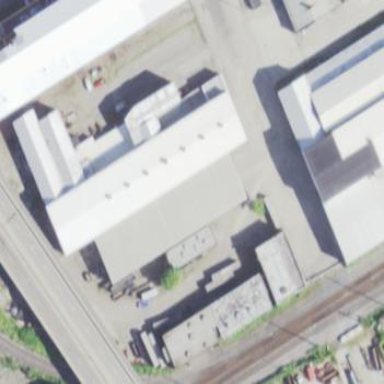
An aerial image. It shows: Warehouse.